Question: I am working on Android Application which can show salary comparisons in a bar chart.
I need to display two charts in a same activity and I am successful in displaying one chart per one activity using 'achartengine'.
I need Confirmation that is it possible to display two charts in one activity like this.If so please help me..

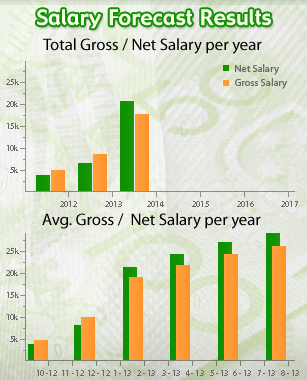
Answer: You can definitely have 2 views added to your activity. Each view would contain a chart created with AChartEngine.
In order to see how to embed charts inside an activity, please read <URL> post.